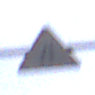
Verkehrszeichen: EinseitigVerengteFahrbahnLinks
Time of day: MorningAfternoon
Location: Outdoor (Urban)
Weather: Overcast
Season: NotSpecified
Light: Natural